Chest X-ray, PA view. Patient: 75 years old, sex M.
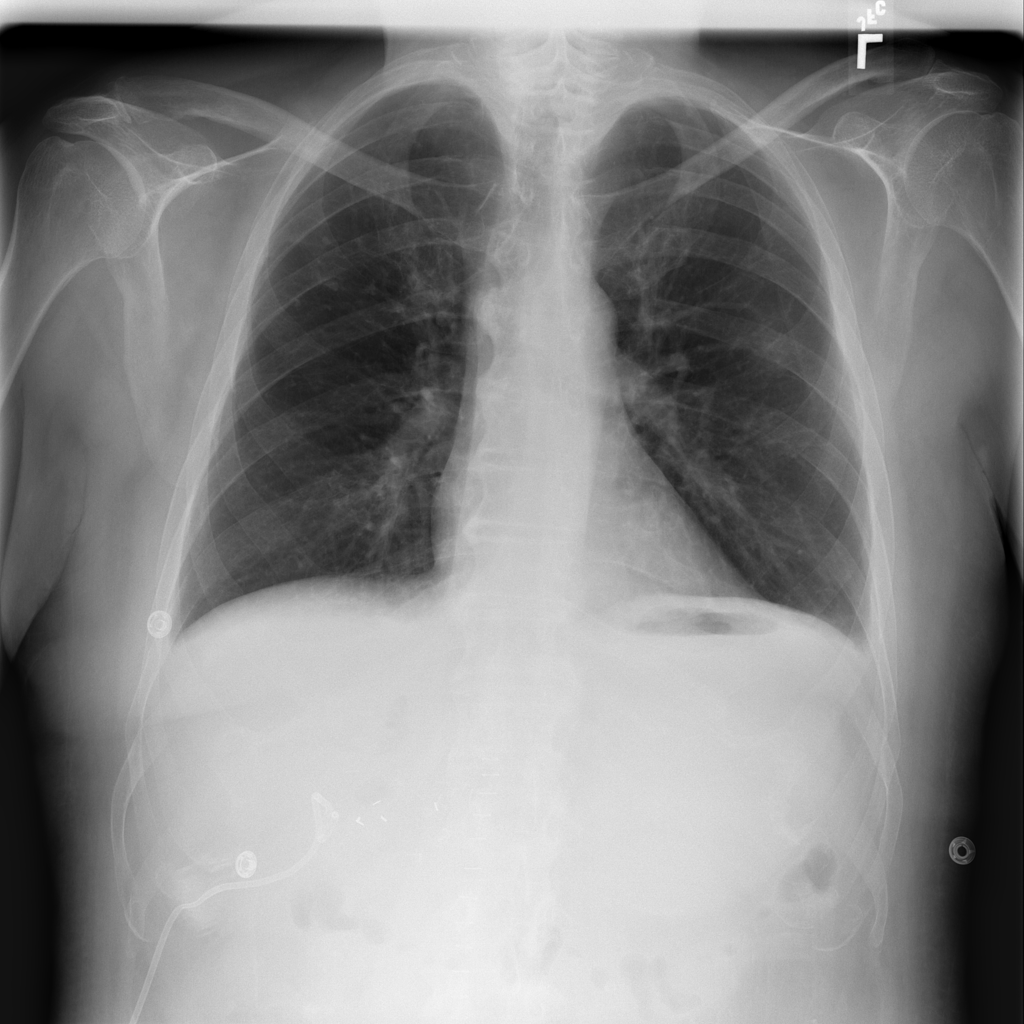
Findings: Effusion